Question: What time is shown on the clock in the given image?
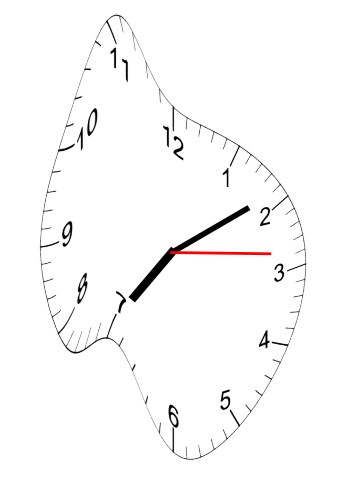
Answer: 07:09:14